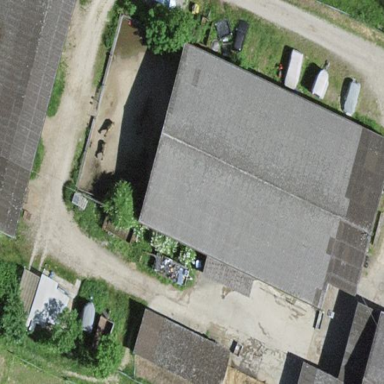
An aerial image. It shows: Stable.